Interaction volume radius: 5 \u00c5
Interaction volume height: 30 \u00c5
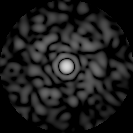
Disorder parameter: 0.8258